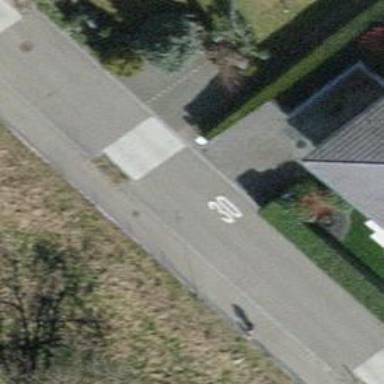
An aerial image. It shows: Traffic calming feature called choker.